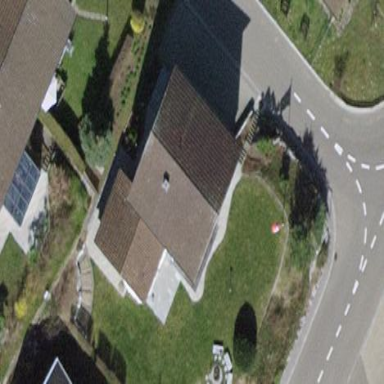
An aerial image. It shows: Detached building with gabled roof.